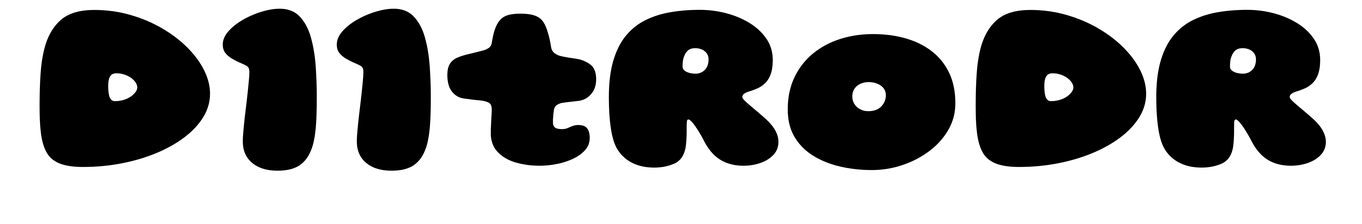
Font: Gluten_Black